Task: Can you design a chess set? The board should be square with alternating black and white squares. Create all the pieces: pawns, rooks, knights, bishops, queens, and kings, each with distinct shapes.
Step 3687:
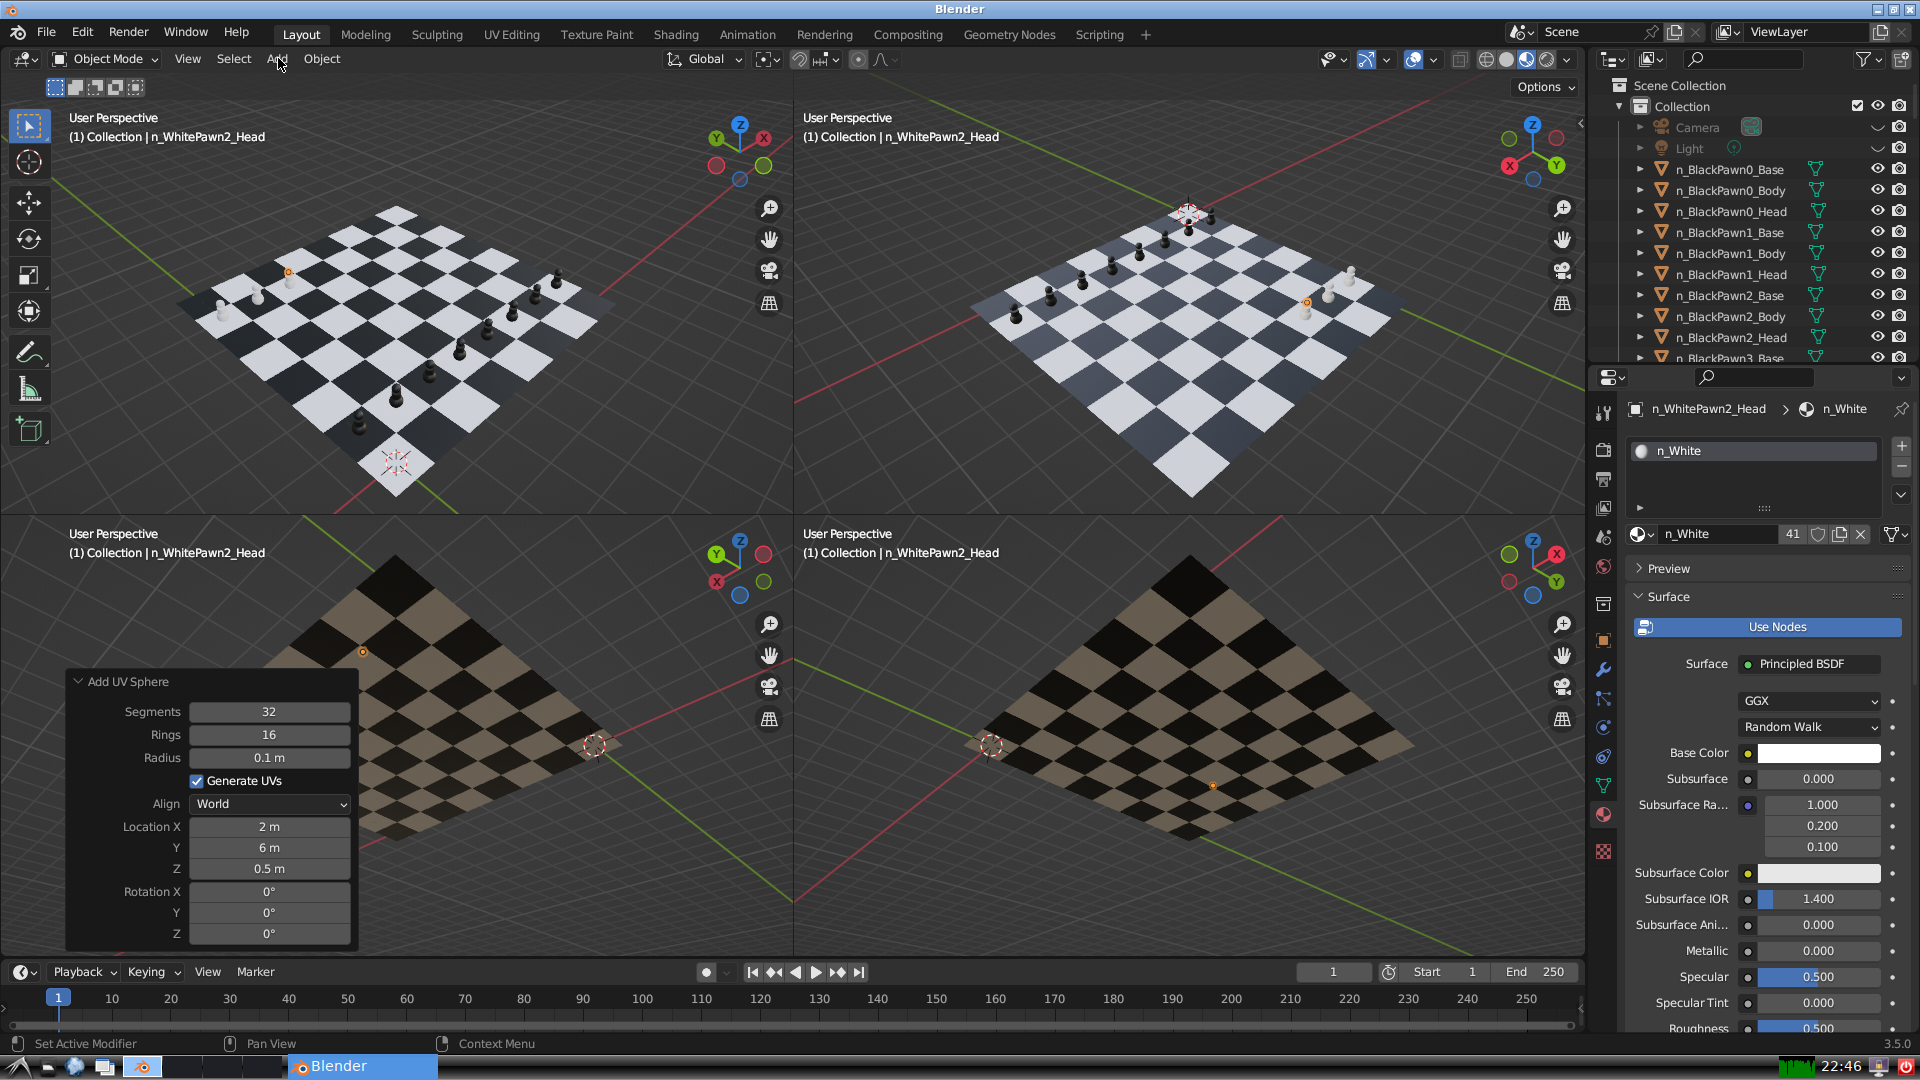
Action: click: no